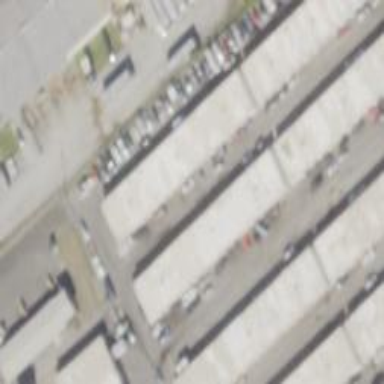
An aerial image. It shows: Group of garages.